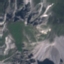
Label: HerbaceousVegetation